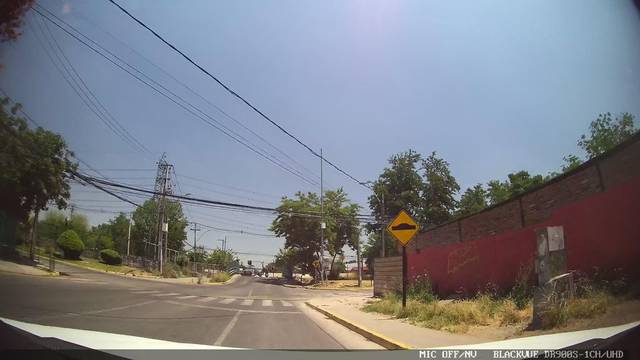
Region: Chile
Coordinates: -33.507, -70.56